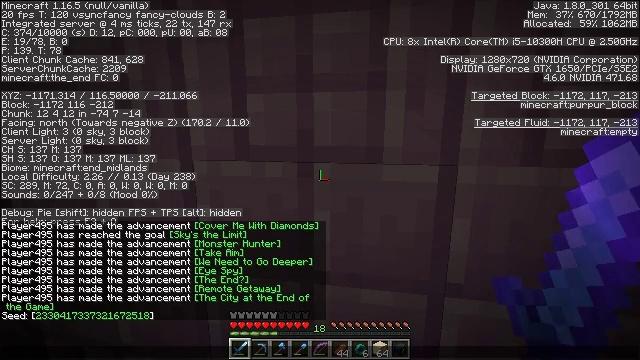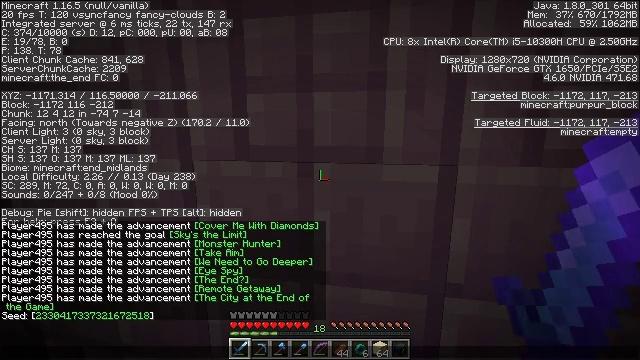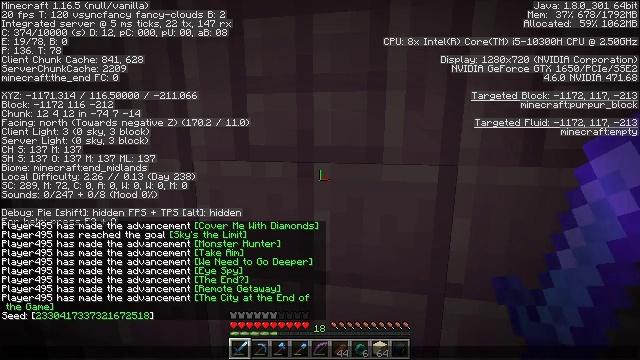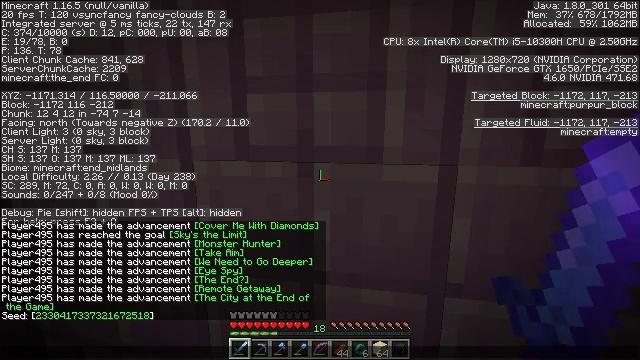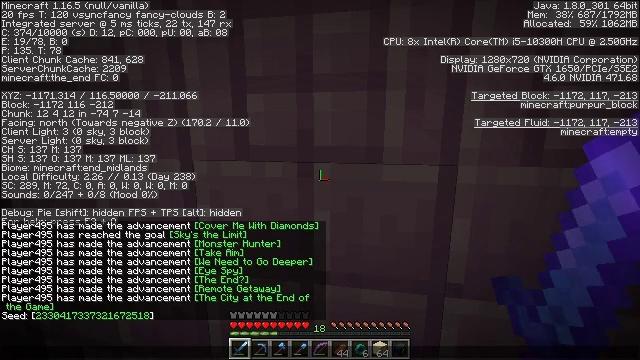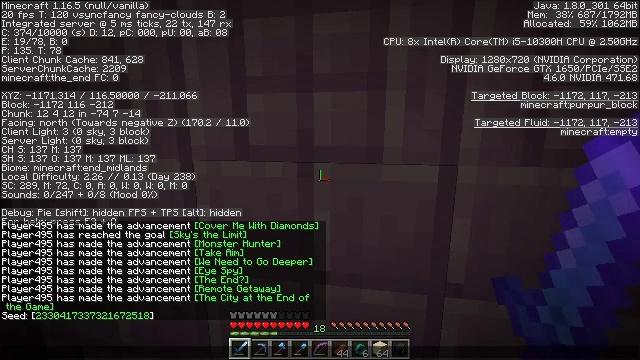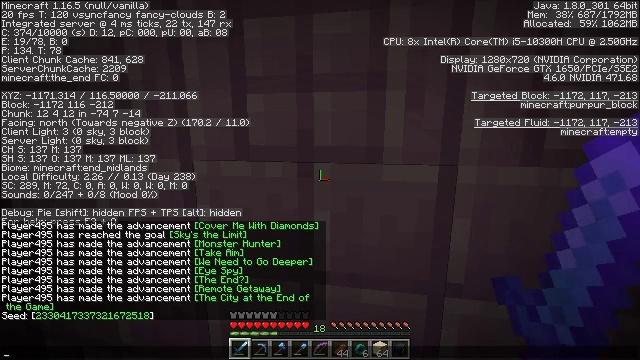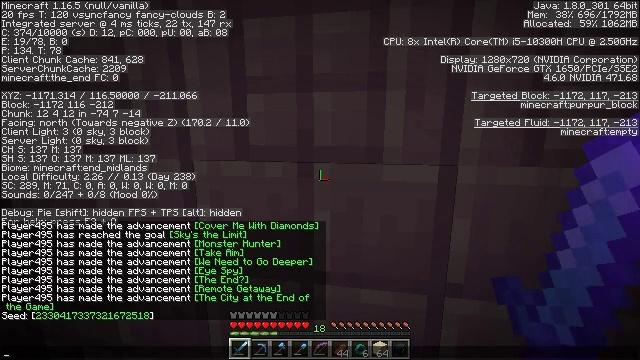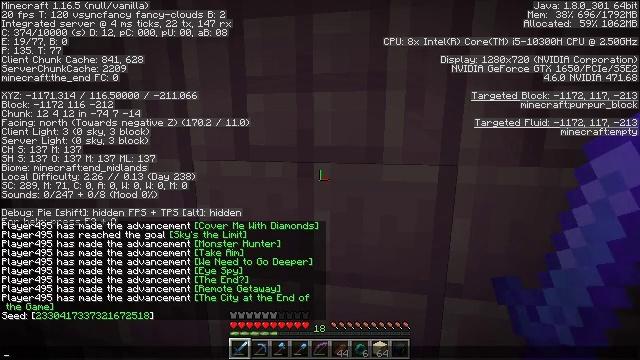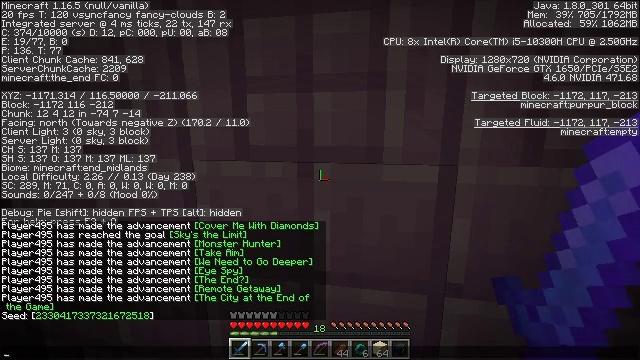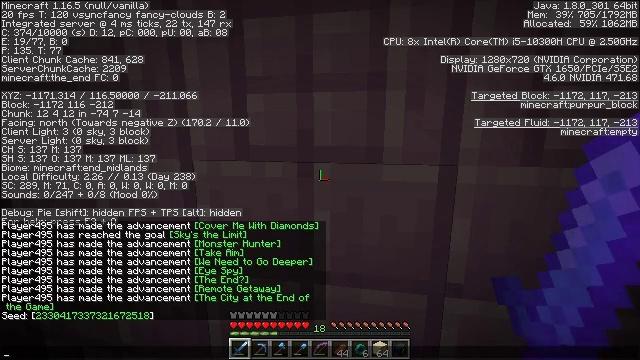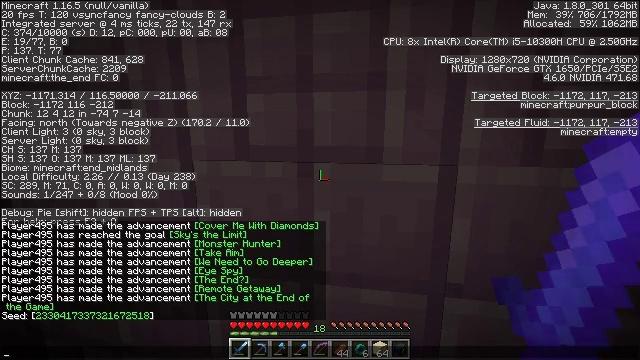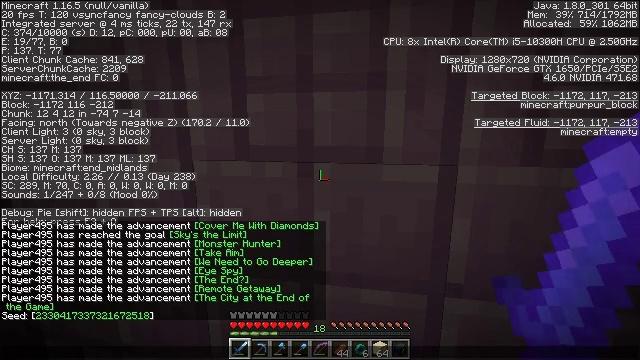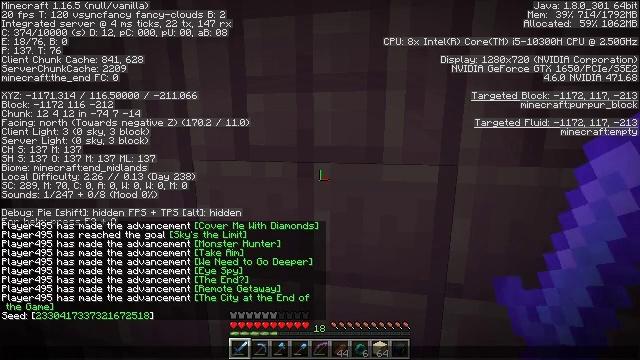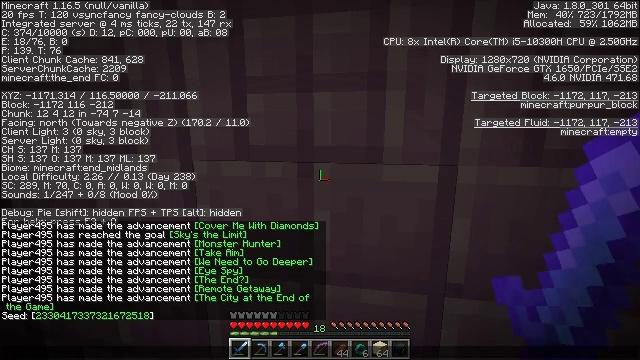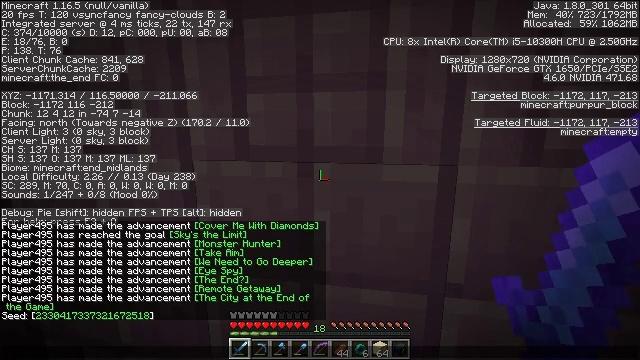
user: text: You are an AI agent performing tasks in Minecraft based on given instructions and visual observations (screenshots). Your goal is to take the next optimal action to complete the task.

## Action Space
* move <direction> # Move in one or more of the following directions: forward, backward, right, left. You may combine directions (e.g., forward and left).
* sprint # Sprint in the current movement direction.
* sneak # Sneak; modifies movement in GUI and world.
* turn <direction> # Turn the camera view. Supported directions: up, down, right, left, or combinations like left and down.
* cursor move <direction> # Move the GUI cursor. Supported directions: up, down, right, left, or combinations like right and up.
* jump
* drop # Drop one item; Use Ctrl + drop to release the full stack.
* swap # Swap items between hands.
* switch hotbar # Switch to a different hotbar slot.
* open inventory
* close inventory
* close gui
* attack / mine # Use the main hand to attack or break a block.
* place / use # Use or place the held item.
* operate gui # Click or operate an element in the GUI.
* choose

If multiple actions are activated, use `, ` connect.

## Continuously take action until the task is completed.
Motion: motion action
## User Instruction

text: Break the end stone bricks.
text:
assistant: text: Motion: no_op
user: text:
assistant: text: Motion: no_op
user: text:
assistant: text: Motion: no_op
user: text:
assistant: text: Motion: no_op
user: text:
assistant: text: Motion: no_op
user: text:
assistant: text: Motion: no_op
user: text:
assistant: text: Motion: no_op
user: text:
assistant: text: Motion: no_op
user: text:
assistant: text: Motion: no_op
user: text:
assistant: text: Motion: no_op
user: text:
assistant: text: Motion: no_op
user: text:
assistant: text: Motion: no_op
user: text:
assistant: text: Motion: no_op
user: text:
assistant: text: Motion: no_op
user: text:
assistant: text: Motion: no_op
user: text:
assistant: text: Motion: no_op
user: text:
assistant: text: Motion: no_op
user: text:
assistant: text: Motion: no_op
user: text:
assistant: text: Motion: no_op
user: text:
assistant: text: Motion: no_op
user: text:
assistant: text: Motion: no_op
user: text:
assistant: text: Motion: no_op
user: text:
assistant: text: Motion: no_op
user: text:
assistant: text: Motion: no_op
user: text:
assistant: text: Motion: no_op
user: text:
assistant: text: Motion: no_op
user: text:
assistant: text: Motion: no_op
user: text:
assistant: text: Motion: no_op
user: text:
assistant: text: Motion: no_op
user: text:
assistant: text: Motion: no_op